Field crop: maize
Growth stage: 2
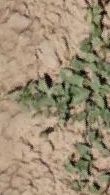
Species: convolvulus